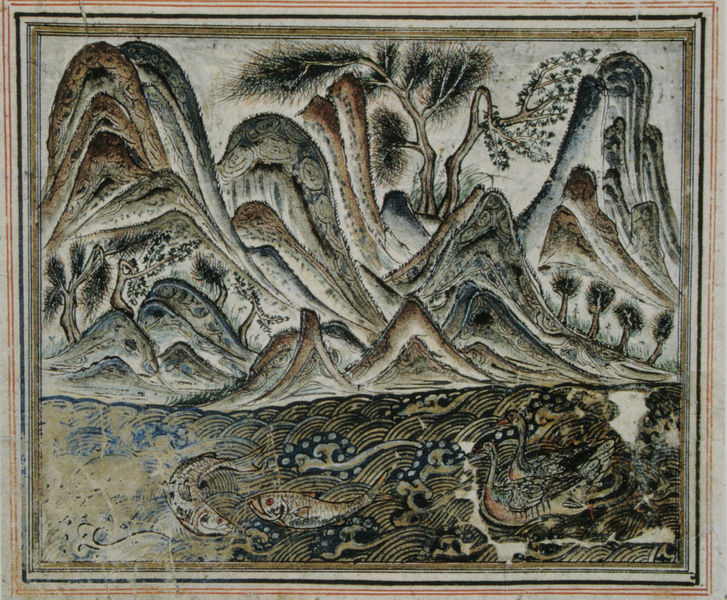
Titel: Die Berge Indiens - Blatt aus dem Jami' al-tawarikh von Rashiduddin aus Tabriz
Institution: Rashidiyya Foundation
Schlagwörter: baum, berg, blau, blätter, felsen, gemälde, himmel, laub, meer, vogel, wasser, baumstämme, bäume, fluss, gelb, grün, landschaft, see, ufer, äste, bewegung, braun, bunt, grau, holz, schwarz, weiss, zeichnung, gras, rot, tier, tiere, tuch, weg, wiese, beige, malerei, muster, ornament, alt, wand, augen, federn, gefieder, rahmen, bild, erde, horizont, hügel, natur, vögel, wind, zweige, wege, insel, land, pflanzen, krone, tal, wald, wasserfall, rund, schuppen, relief, gischt, holzschnitt, japan, küste, strand, welle, wellen, ente, gans, schnabel, schwan, perspektive, abstrakt, berge, fels, gebirge, formen, grafik, vegetation, linien, enten, hügellandschaft, rand, schaum, flut, sturm, unruhe, wllen, wogen, striche, surreal, ozean, foto, tusche, buch, eckig, linear, schwimmen, traum, form, asien, grafisch, stich, asiatisch, schlange, gänse, schnäbel, tanne, wasservögel, bildniss, kunstgewerbe, china, fisch, geflügel, kiefer, apokalypse, rinde, mittelalter, struktur, kiefern, wellenkamm, grund, miniatur, blasen, schwäne, gebirgskette, handschrift, fische, tradition, kiemen, krake, luftblasen, welln, zweidimensional, reisen, verzerrt, trist, unwirklich, höhen, persisch, graubraun, erhebung, unterbewusstsein, edinburgh, for, holzschnitt?, kraken, otnsmrnz, strichig, tiefen, tintenfische, tintenfische3